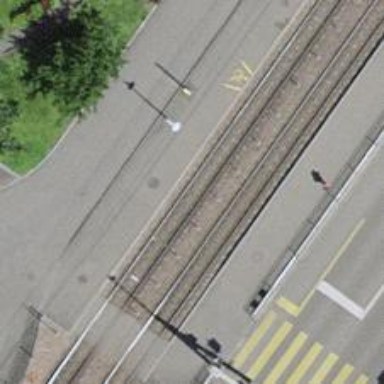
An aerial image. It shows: Tram stop with stop position for public transport.